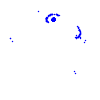
Particle: pion